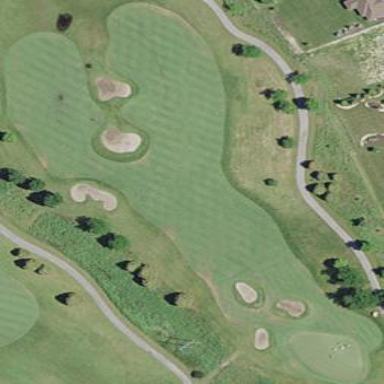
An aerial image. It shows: Grassy area designated as golf fairway.